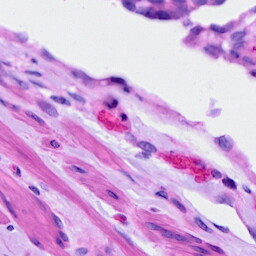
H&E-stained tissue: Ovarian